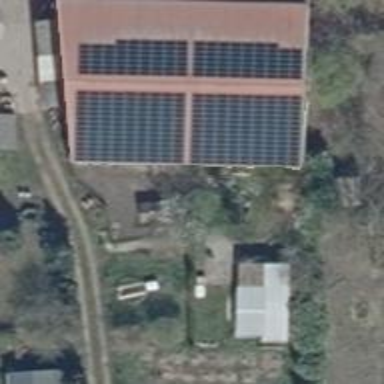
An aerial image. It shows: Solar-powered generator using photovoltaic technology. This small installation generates electricity through solar photovoltaic panels.